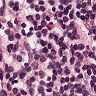
Metastatic tissue present: no